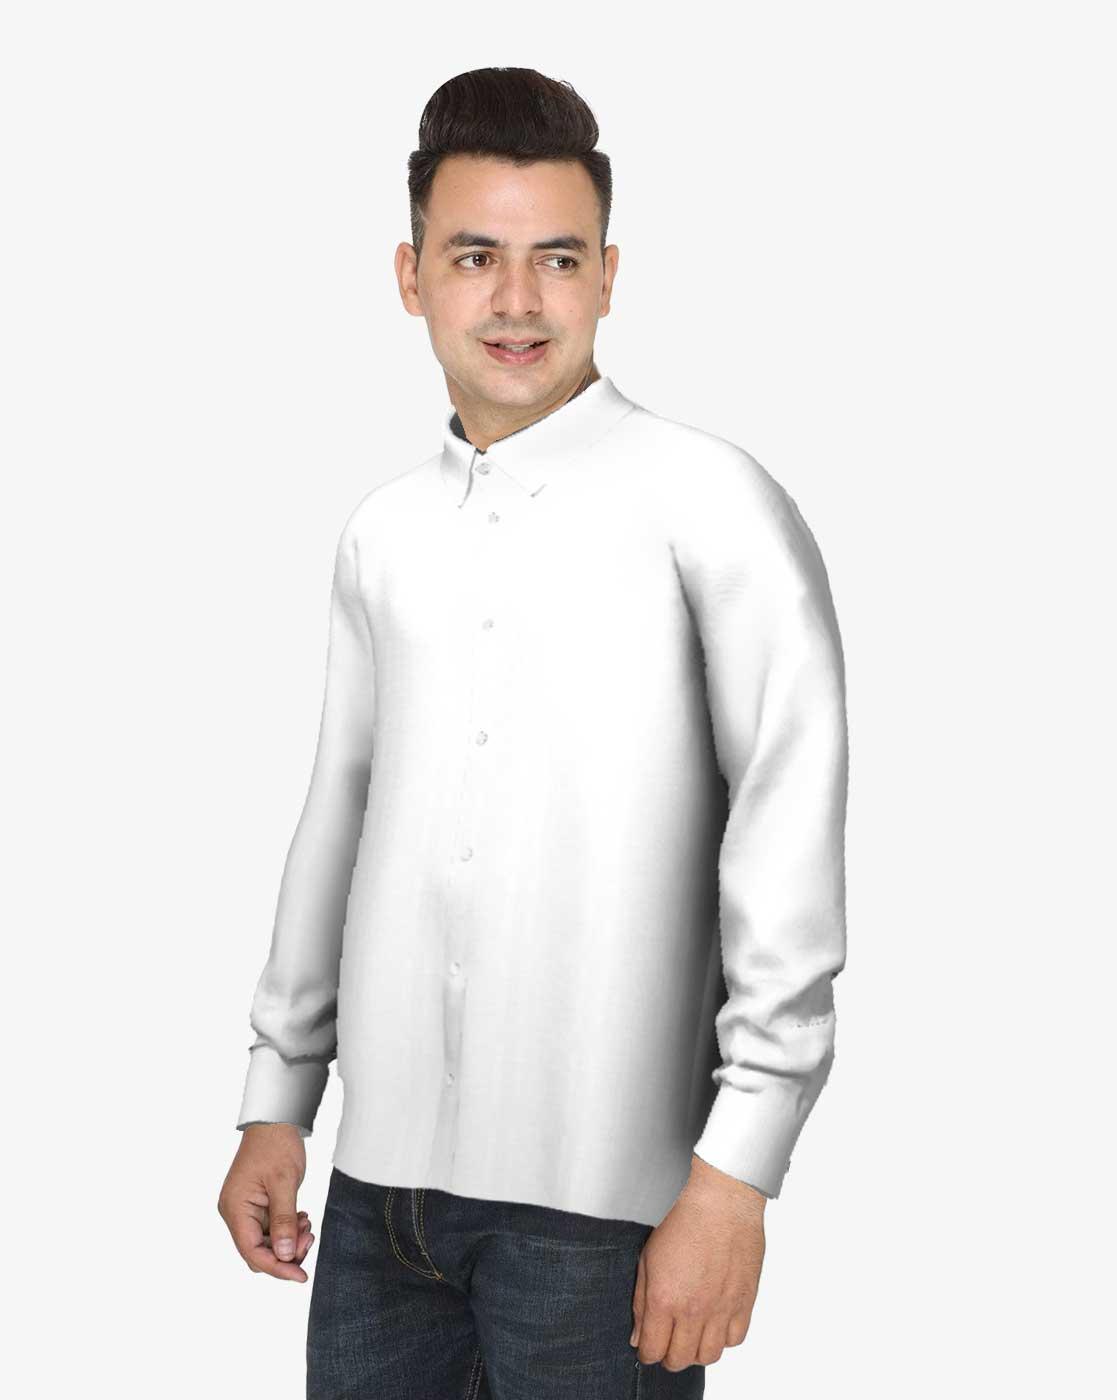
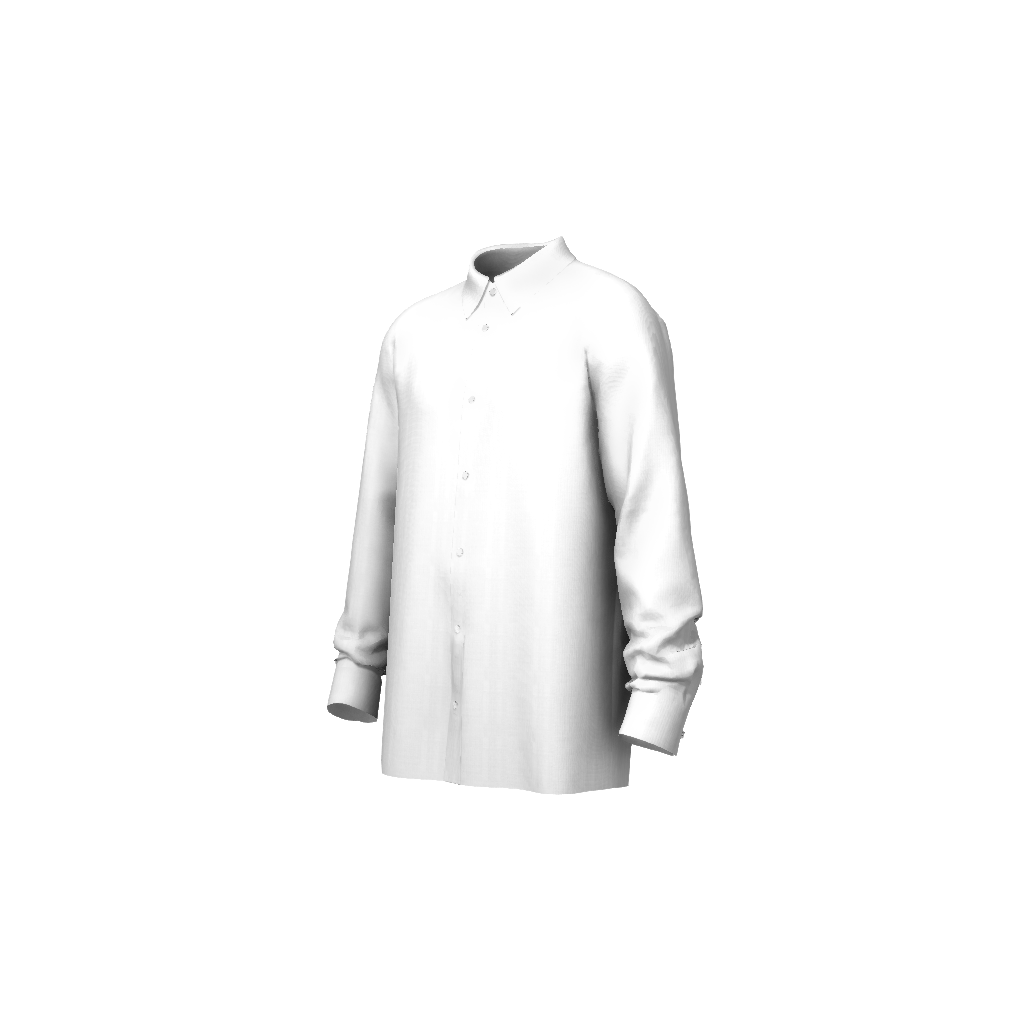
Clothing description: white slim fit button up tee